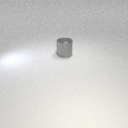
large gray metal cylinder